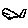
Label: fish